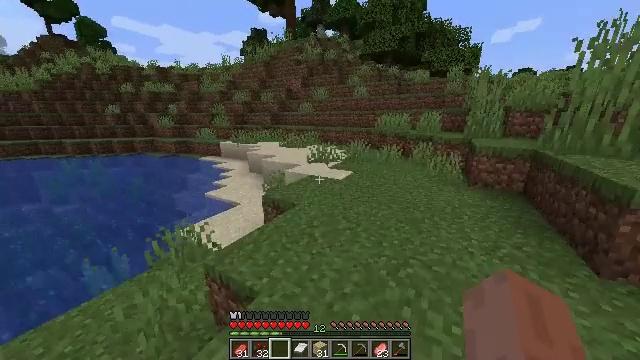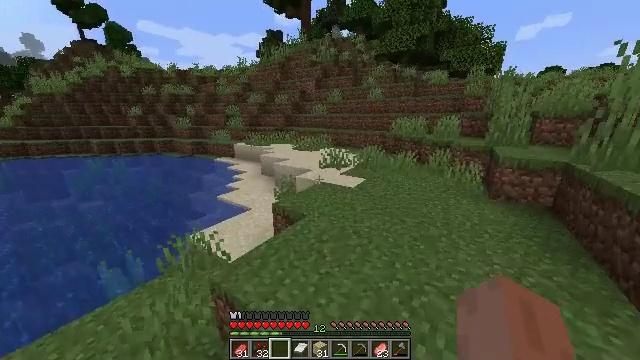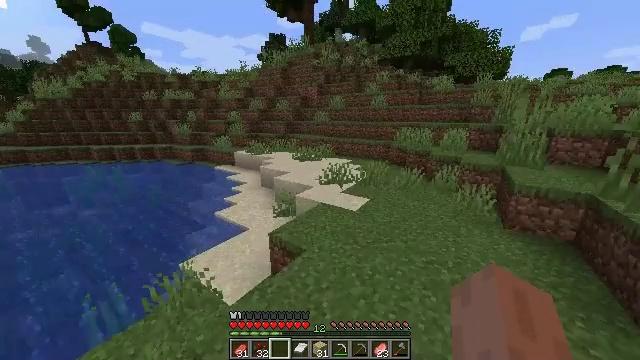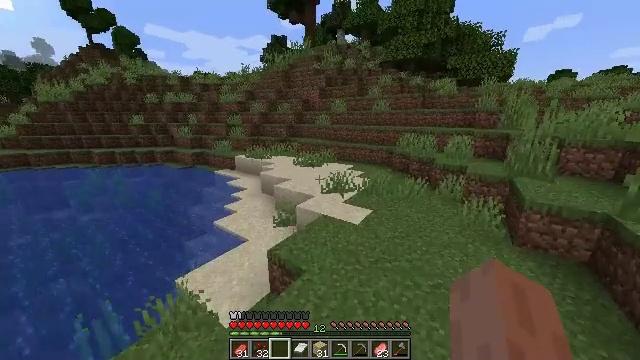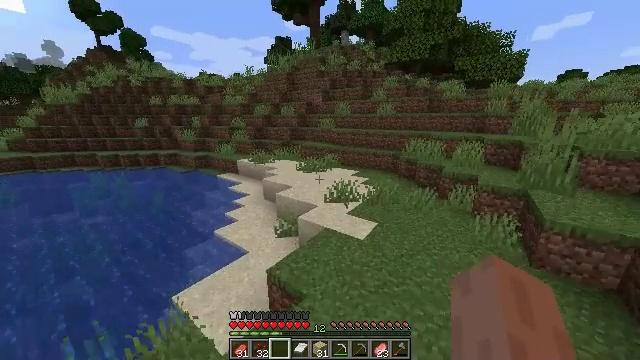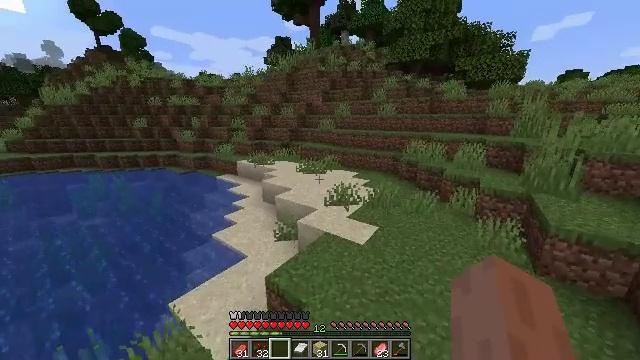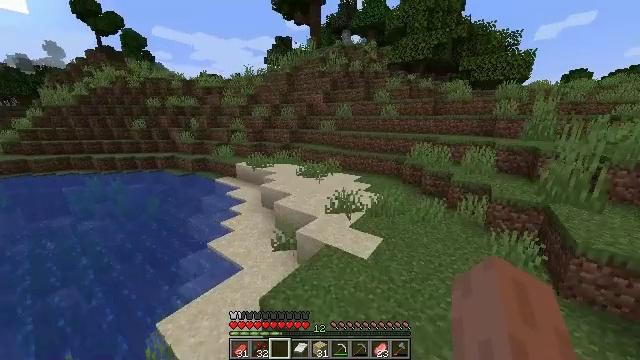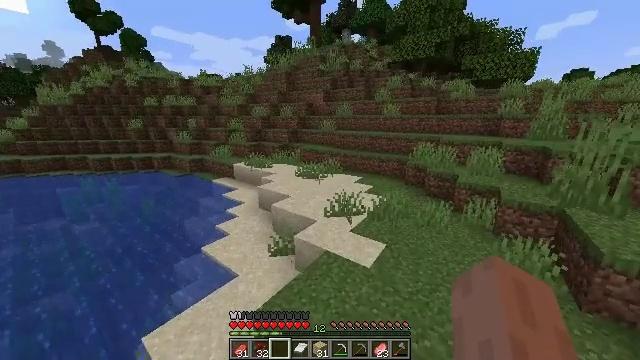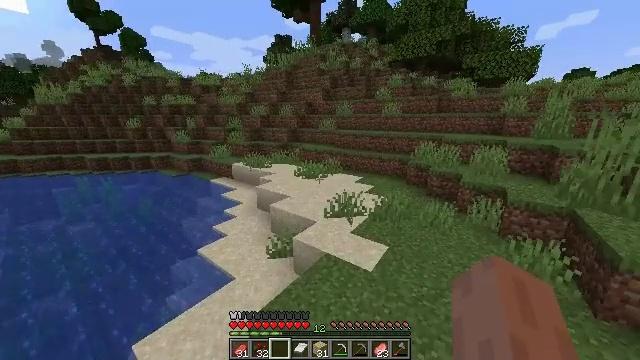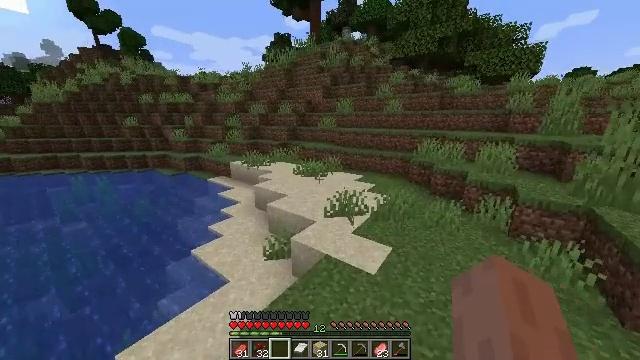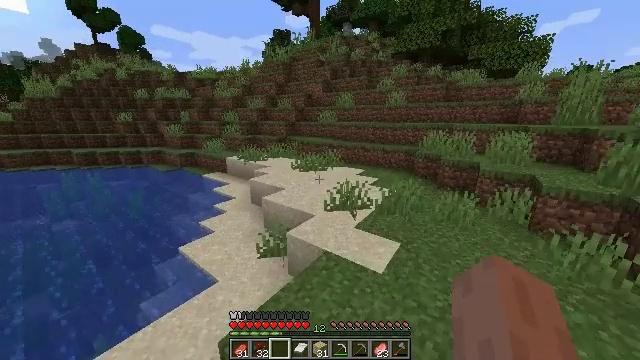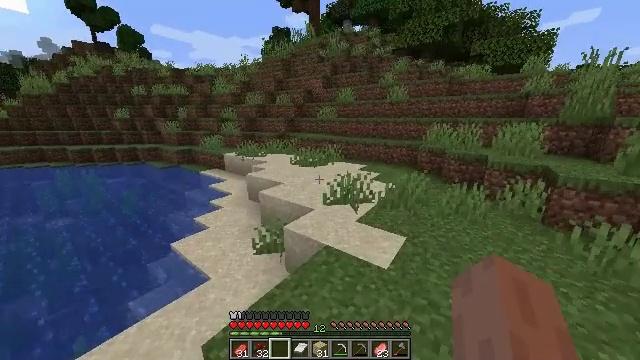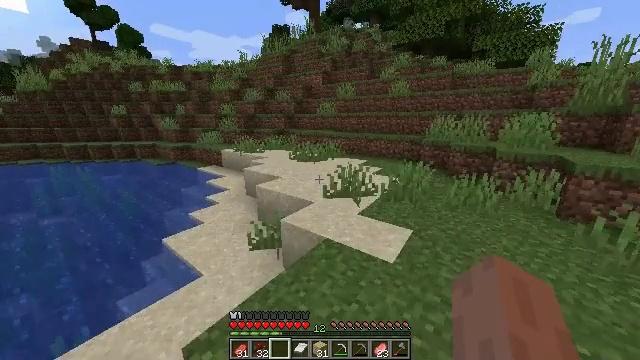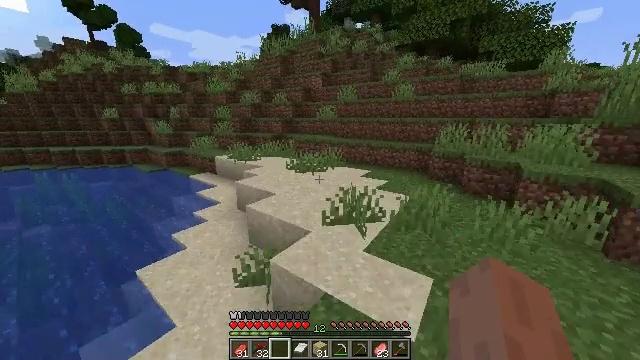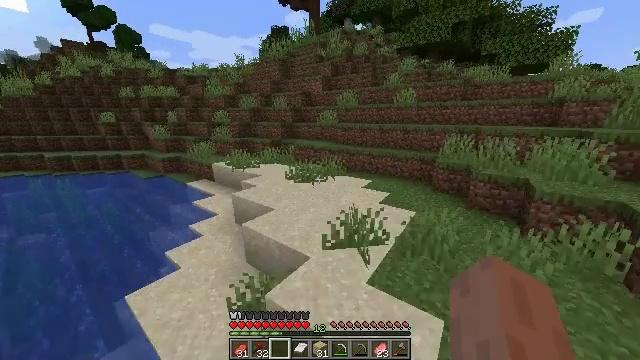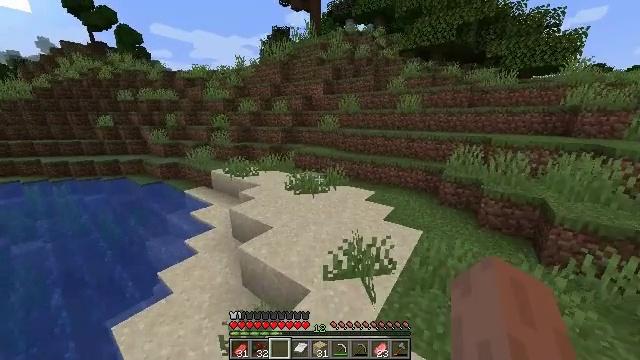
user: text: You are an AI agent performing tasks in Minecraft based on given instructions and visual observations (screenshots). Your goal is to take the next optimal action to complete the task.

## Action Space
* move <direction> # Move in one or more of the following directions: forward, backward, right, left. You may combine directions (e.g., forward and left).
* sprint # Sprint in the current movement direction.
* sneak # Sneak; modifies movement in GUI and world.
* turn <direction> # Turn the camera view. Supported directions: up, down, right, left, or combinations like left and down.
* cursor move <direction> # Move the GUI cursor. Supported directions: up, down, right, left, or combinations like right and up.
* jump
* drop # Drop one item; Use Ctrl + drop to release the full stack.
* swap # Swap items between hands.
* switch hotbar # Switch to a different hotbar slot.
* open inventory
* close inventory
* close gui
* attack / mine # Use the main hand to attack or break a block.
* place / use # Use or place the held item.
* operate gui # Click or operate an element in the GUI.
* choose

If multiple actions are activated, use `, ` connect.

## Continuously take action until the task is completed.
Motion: motion action
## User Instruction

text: Get the pink tulip for decoration.
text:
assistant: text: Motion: move forward, turn left, jump
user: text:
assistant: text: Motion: move forward, jump
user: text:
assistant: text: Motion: move forward, jump
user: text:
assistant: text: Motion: move forward, turn left, jump
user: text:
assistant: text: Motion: move forward, jump
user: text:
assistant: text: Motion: move forward, jump
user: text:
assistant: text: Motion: move forward, jump
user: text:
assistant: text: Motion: move forward, jump
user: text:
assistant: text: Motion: move forward, jump
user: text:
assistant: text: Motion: move forward, jump
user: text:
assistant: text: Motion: move forward, jump
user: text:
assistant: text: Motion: move forward, sprint, jump
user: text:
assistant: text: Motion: move forward, sprint, jump
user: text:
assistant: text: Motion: move forward, sprint, jump
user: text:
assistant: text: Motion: move forward, sprint, jump
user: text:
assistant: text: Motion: move forward, jump
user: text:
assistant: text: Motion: move forward, turn left, jump
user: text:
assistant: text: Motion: move forward, turn left, jump
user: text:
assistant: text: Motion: move forward, jump
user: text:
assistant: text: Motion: move forward, turn left, jump
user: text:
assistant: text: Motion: move forward, jump
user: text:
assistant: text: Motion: move forward, turn left, jump
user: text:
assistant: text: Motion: move forward, sprint, turn left, jump
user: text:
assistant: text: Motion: move forward, sprint, turn left, jump
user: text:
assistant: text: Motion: move forward, sprint, turn left, jump
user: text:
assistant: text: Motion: move forward, turn left, jump
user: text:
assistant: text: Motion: move forward, turn left, jump
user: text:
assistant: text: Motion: move forward, turn left, jump
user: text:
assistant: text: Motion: move forward, turn left, jump
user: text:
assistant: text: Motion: move forward, turn left, jump